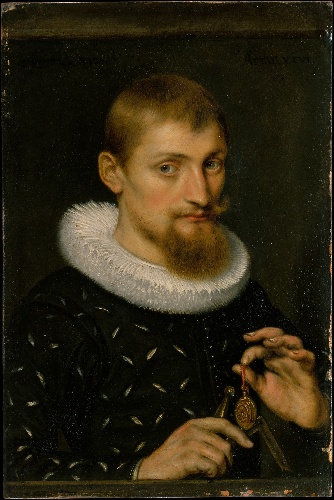
Title: Portrait of a Man, Possibly an Architect or Geographer
Artist: Peter Paul Rubens
Artist bio: Flemish, Siegen 1577–1640 Antwerp
Date: 1597
Object type: Painting
Classification: Paintings
Medium: Oil on copper
Dimensions: 8 1/2 x 5 3/4 in. (21.6 x 14.6 cm)
Department: European Paintings
Credit line: The Jack and Belle Linsky Collection, 1982
Accession year: 1982
Repository: Metropolitan Museum of Art, New York, NY
Tags: Men|Portraits